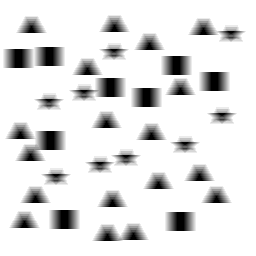
Squares: 9
Triangles: 18
Stars: 9
Total shapes: 36